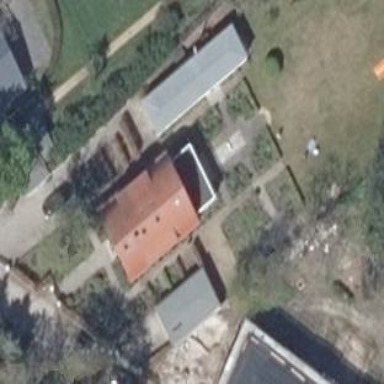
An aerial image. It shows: Detached building with red round roof made of roof tiles.